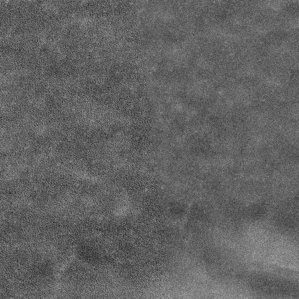
Label: frost